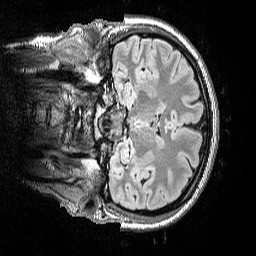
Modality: FLAIR
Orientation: coronal
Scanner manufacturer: siemens
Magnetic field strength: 3 T
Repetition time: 5 s
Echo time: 0.391 s